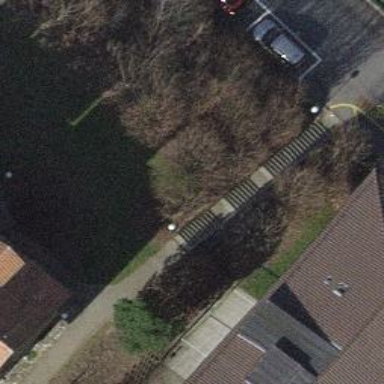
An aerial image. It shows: Set of steps made of paving stones.